A bearing vibration time series has been folded into this square grayscale image, one row per segment of consecutive samples. Determine the bearing's health state. Answer with exactly one of: normal, inner_race, outer_race, ball.
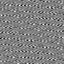
Answer: inner_race